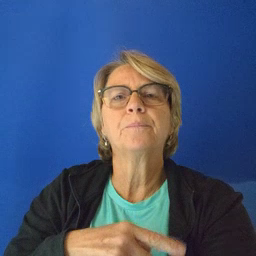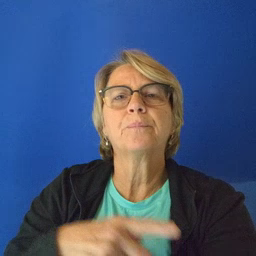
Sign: scissors